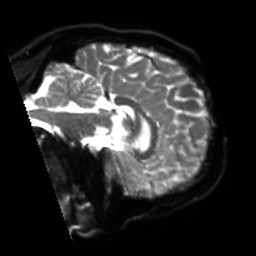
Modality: sbref
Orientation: sagittal
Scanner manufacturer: siemens
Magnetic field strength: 3 T
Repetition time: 4 s
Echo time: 0.0594 s